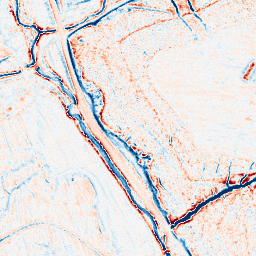
Category: classical
Decomposition family: gaussian
Decomposition parameters: sigma: 2
Upsampling method: regularized
Upsampling parameters: scale: 2
lambda_reg: 0.001
Upsampling scale: 2